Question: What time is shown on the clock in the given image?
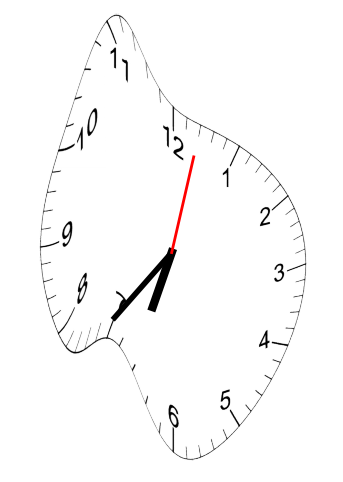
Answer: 06:36:02